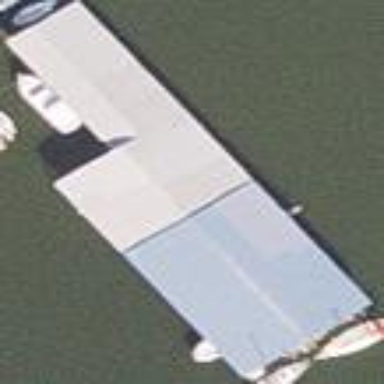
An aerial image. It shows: Boathouse building.